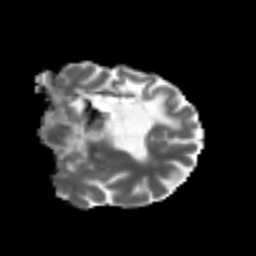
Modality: MD
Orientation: coronal
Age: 31
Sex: female
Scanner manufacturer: siemens
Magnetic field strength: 3 T
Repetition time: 4.5 s
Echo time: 0.103 s